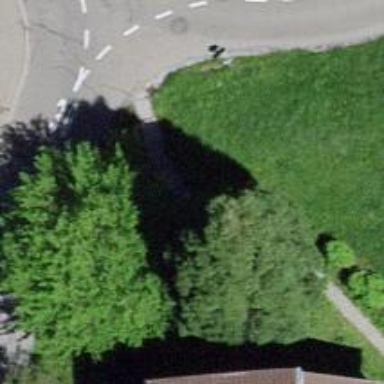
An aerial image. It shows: Road with steps.